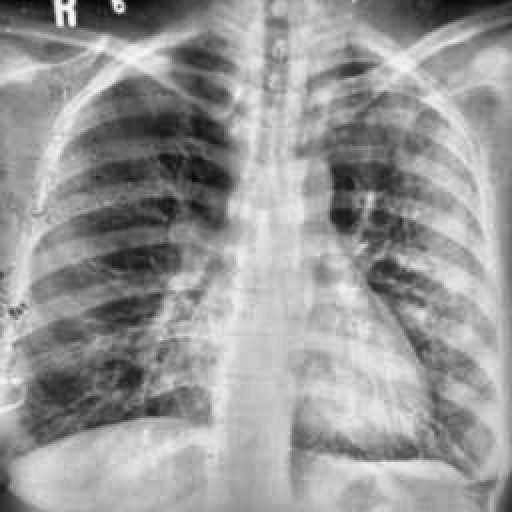
Finding: TUBERCULOSIS